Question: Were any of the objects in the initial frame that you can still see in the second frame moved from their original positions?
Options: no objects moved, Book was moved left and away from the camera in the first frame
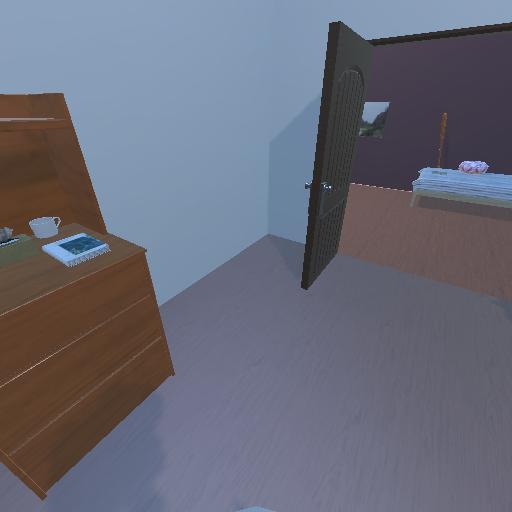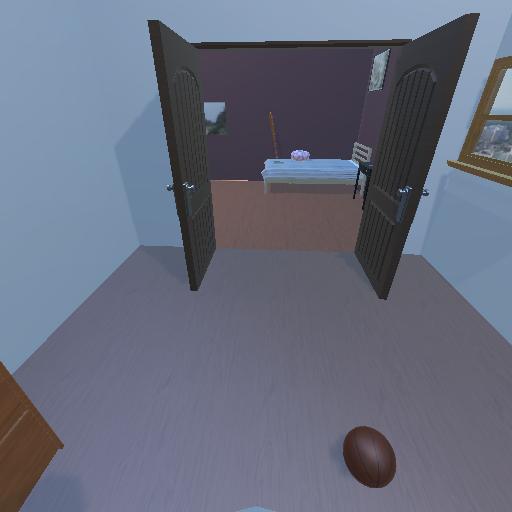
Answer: no objects moved